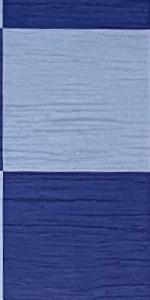
Label: Empty